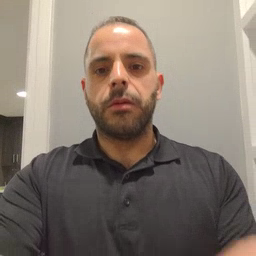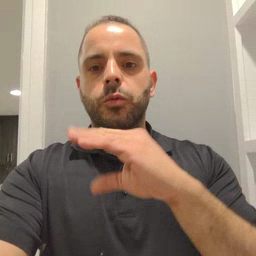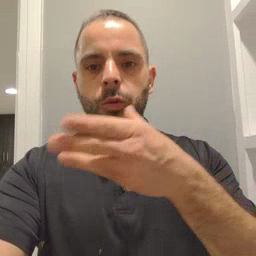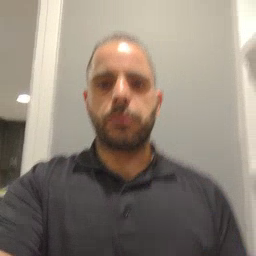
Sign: story